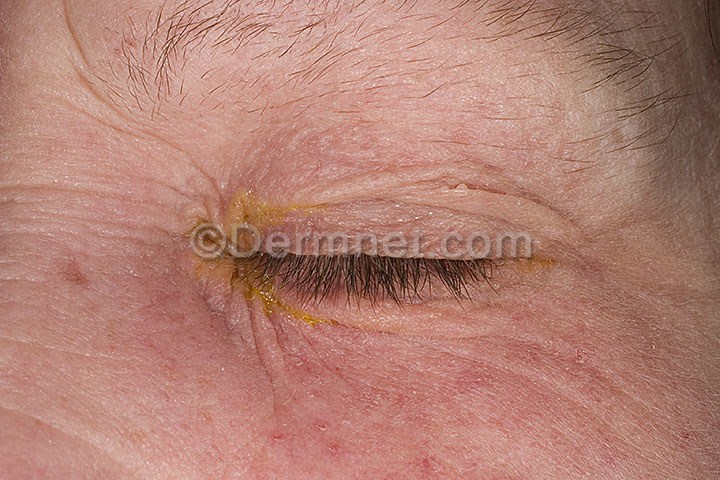
Disease: Poison Ivy Photos and other Contact Dermatitis